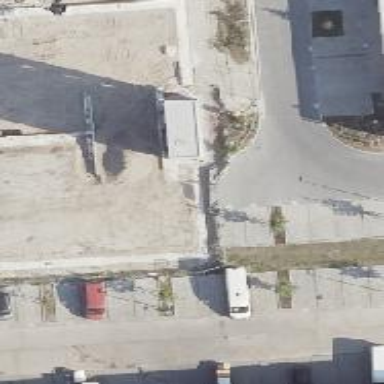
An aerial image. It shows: Parking entrance.